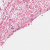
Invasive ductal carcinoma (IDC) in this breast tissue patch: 0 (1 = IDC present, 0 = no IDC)